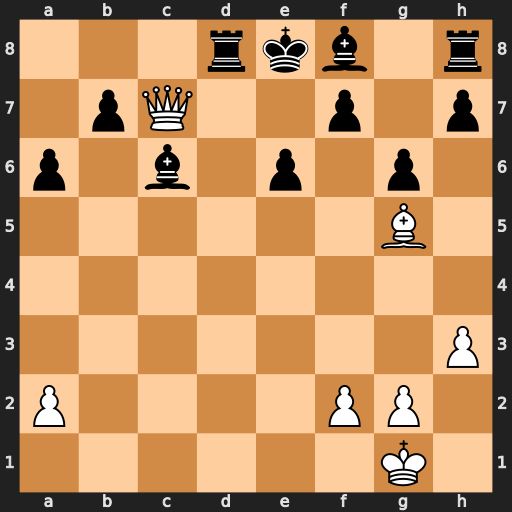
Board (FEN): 3rkb1r/1pQ2p1p/p1b1p1p1/6B1/8/7P/P4PP1/6K1
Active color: w
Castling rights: k
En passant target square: -
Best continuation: Qxd8#